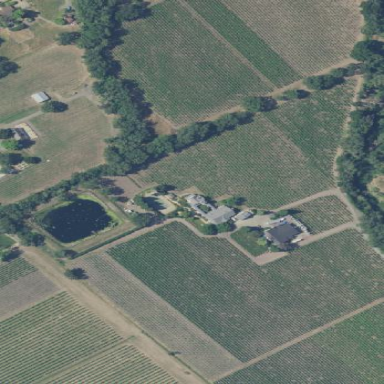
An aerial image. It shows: Vineyard with wine grapes as the main crop.